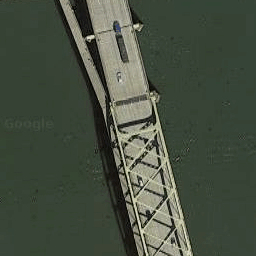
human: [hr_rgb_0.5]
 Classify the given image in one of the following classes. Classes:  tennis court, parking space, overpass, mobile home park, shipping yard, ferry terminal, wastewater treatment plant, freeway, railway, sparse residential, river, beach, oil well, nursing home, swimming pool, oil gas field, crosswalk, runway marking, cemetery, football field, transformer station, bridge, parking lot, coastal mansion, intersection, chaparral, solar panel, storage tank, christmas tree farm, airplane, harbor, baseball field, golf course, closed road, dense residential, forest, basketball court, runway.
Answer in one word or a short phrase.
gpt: bridge